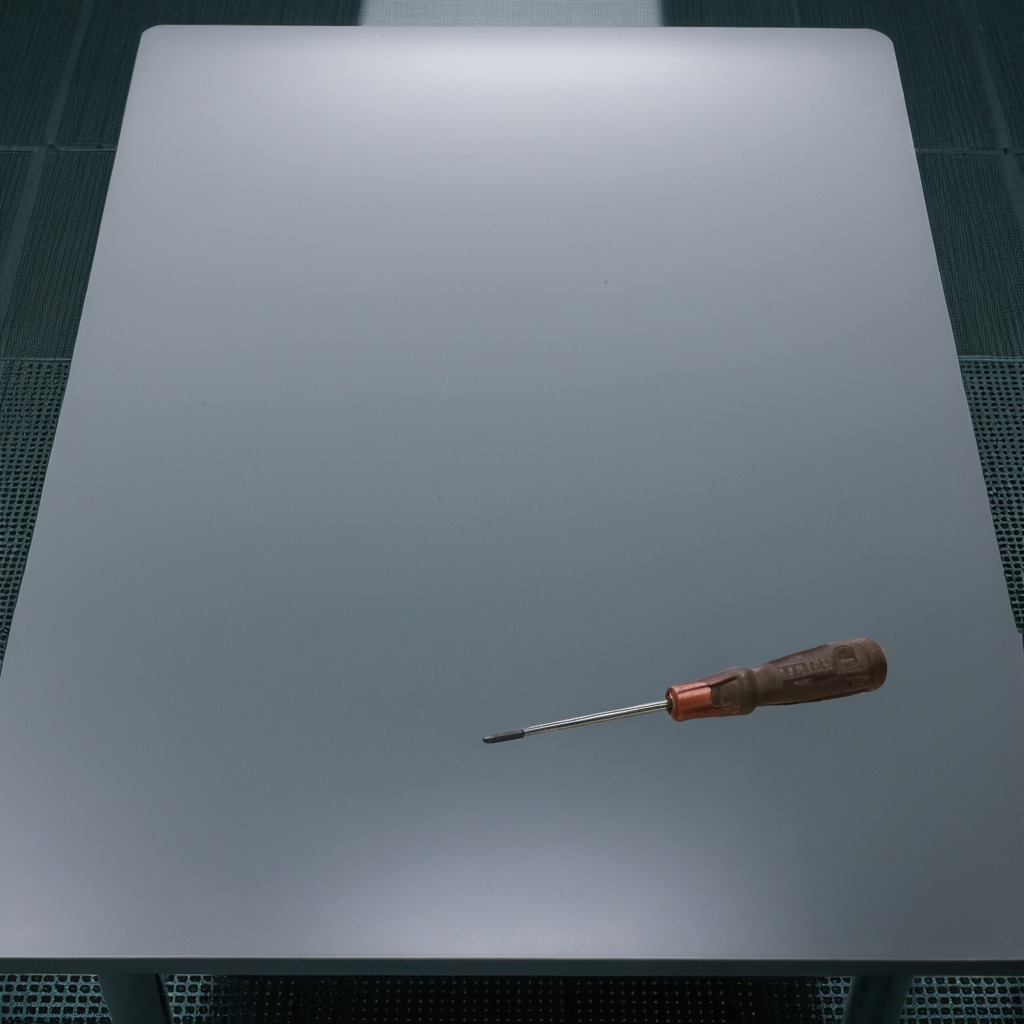
A screwdriver is lying on the table in the railway signal maintenance room.